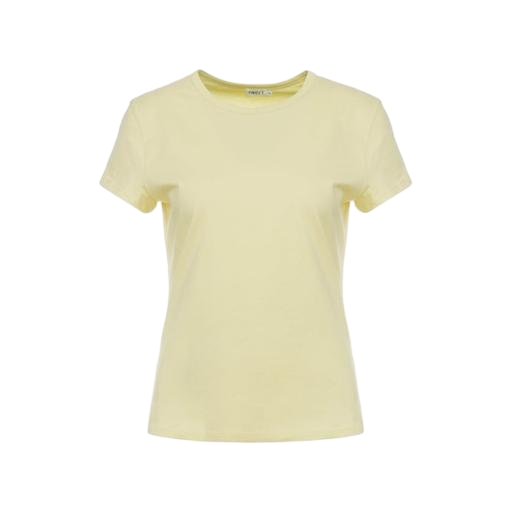
pale yellow fitted t shirt, light yellow tee, yellow iconic women's round neck t-shirt, white background